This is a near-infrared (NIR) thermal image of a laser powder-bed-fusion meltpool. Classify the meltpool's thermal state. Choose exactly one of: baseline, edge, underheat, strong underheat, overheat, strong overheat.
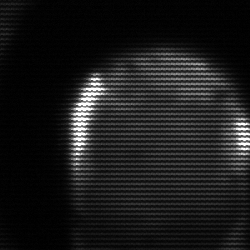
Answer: edge